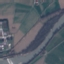
Label: River